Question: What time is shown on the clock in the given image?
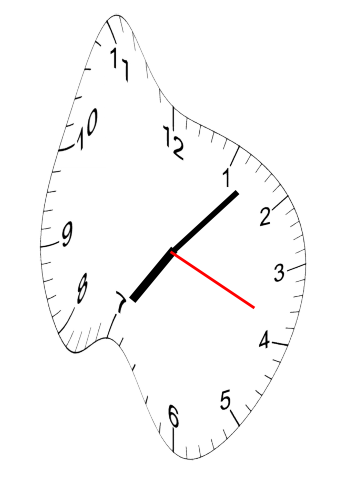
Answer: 07:07:19